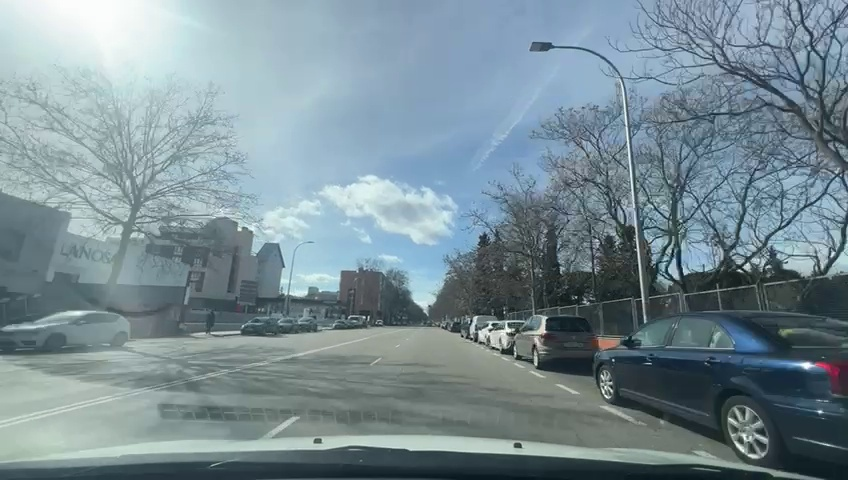
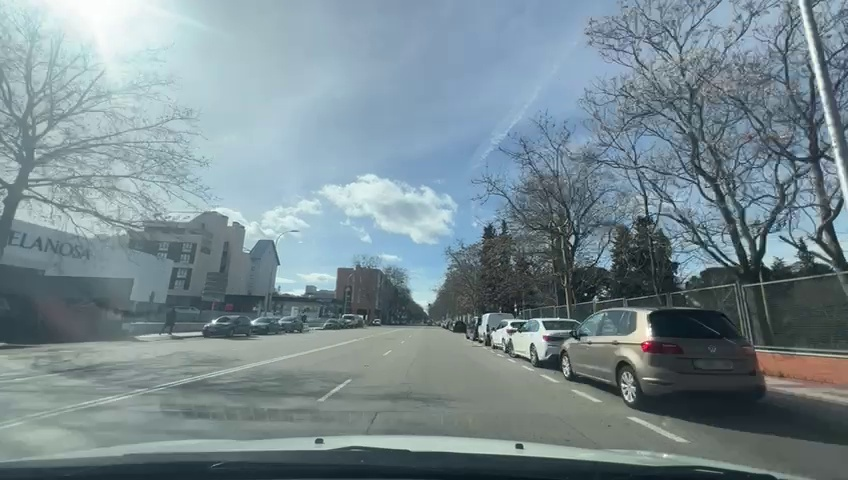
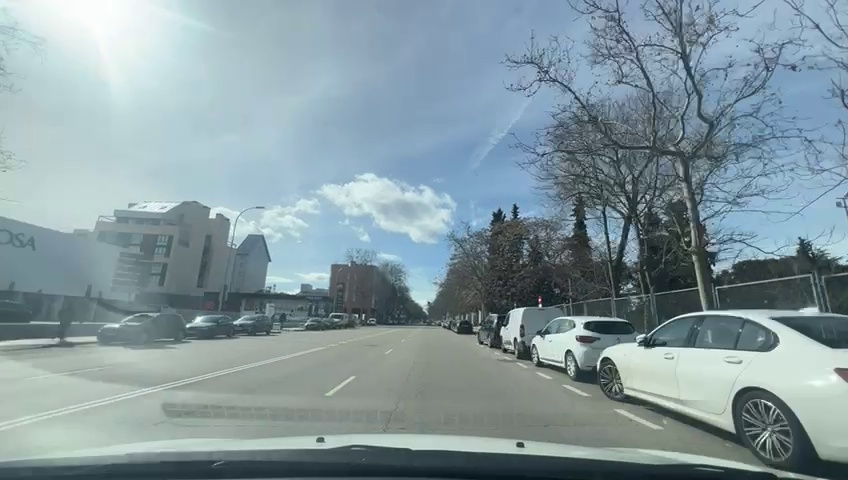
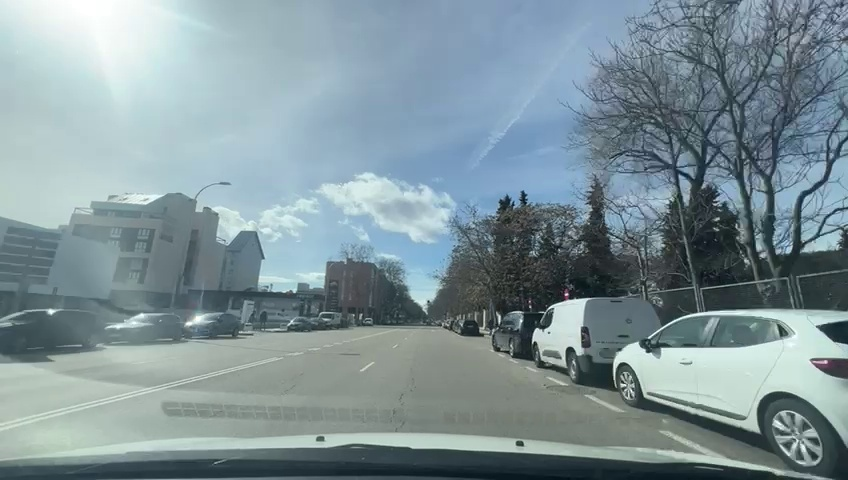
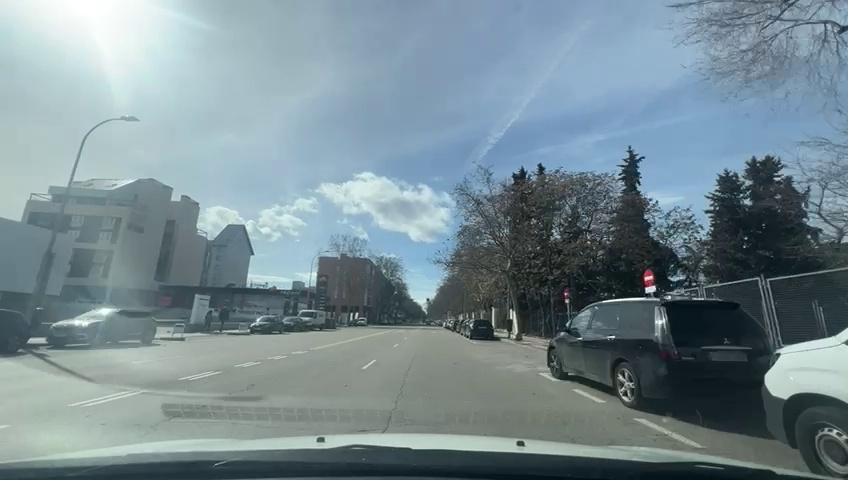
Situation: Lateral parked car
Question: Are vehicles present on the left side of the ego lane?
Answer: No
Reasoning: There are no visible parked cars on the left side of the road